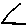
Label: triangle